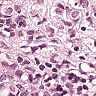
Metastatic tissue present: yes